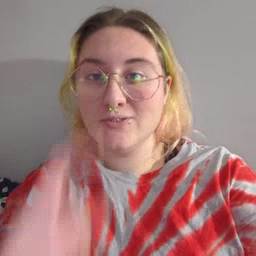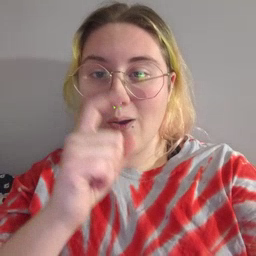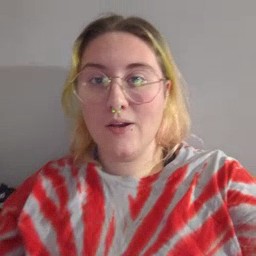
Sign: doll